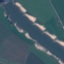
Land use / land cover: River